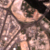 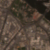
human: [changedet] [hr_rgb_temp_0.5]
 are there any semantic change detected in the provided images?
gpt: Everything remains the same.